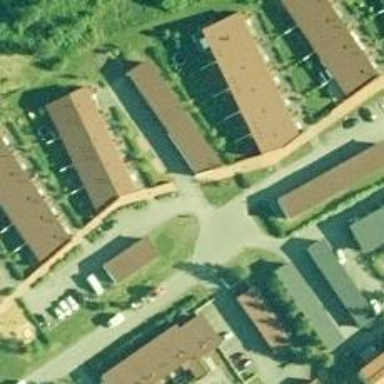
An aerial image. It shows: Living street.